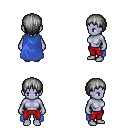
a pixel art fantasy rpg character, female body template, dark elf, purple skin, blue cape, red pants, gray plain hairstyle, four views (front, back, left, right), 2x2 character sprite sheet, small pixel art, hard edges, no anti-aliasing